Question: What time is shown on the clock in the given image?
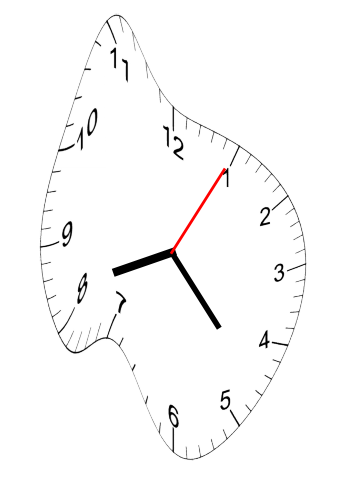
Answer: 08:23:05